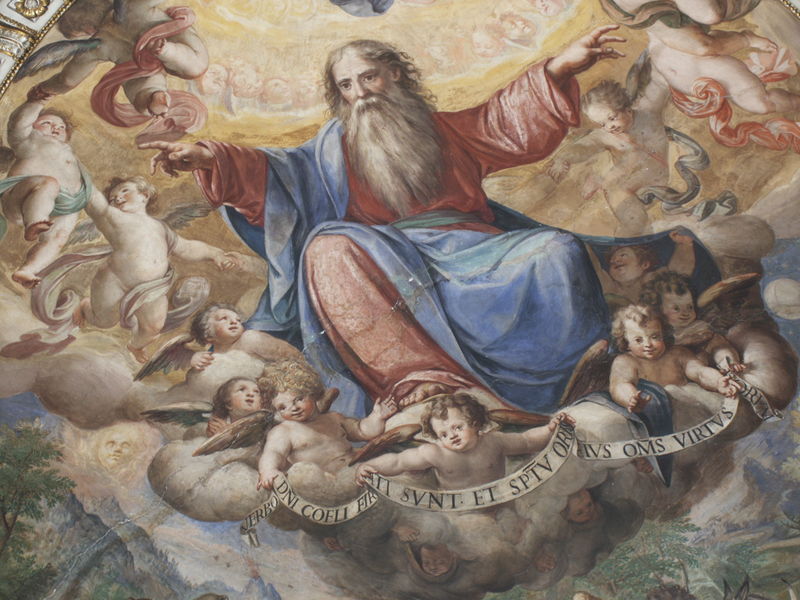
Titel: Ausstattung der dritten Kapelle auf der Nordseite in Il Gesù in Rom
Künstler: Francesco Bassano
Standort: Rom, Il Gesù (EU - I - Latium)
Schlagwörter: blau, flügel, gemälde, gott, himmel, wolken, bäume, bunt, rot, malerei, alt, bart, kirche, sonne, gold, kinder, engel, berge, schriftzug, inschrift, zeigen, künstler, jesus, richtung, deckengemälde, fresko, heilig, putten, petrus, sakral, fresco, deckenmalerei, schriftband, aufblickend, kuppelgemälde